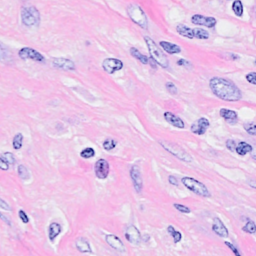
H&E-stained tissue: Breast